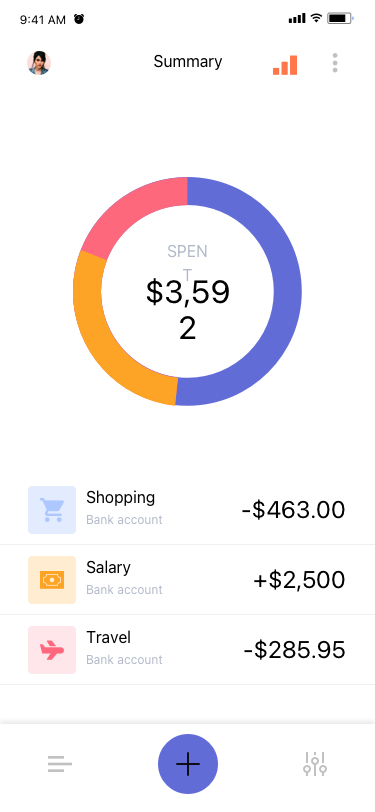
Text in this UI design:
Summary
$3,592
SPENT
Shopping
Bank account
-$463.00
Salary
Bank account
+$2,500
Travel
Bank account
-$285.95
9:41 AM